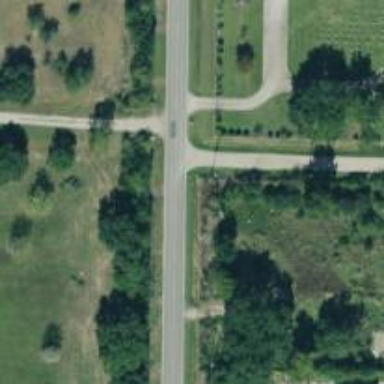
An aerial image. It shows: Secondary road.